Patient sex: M
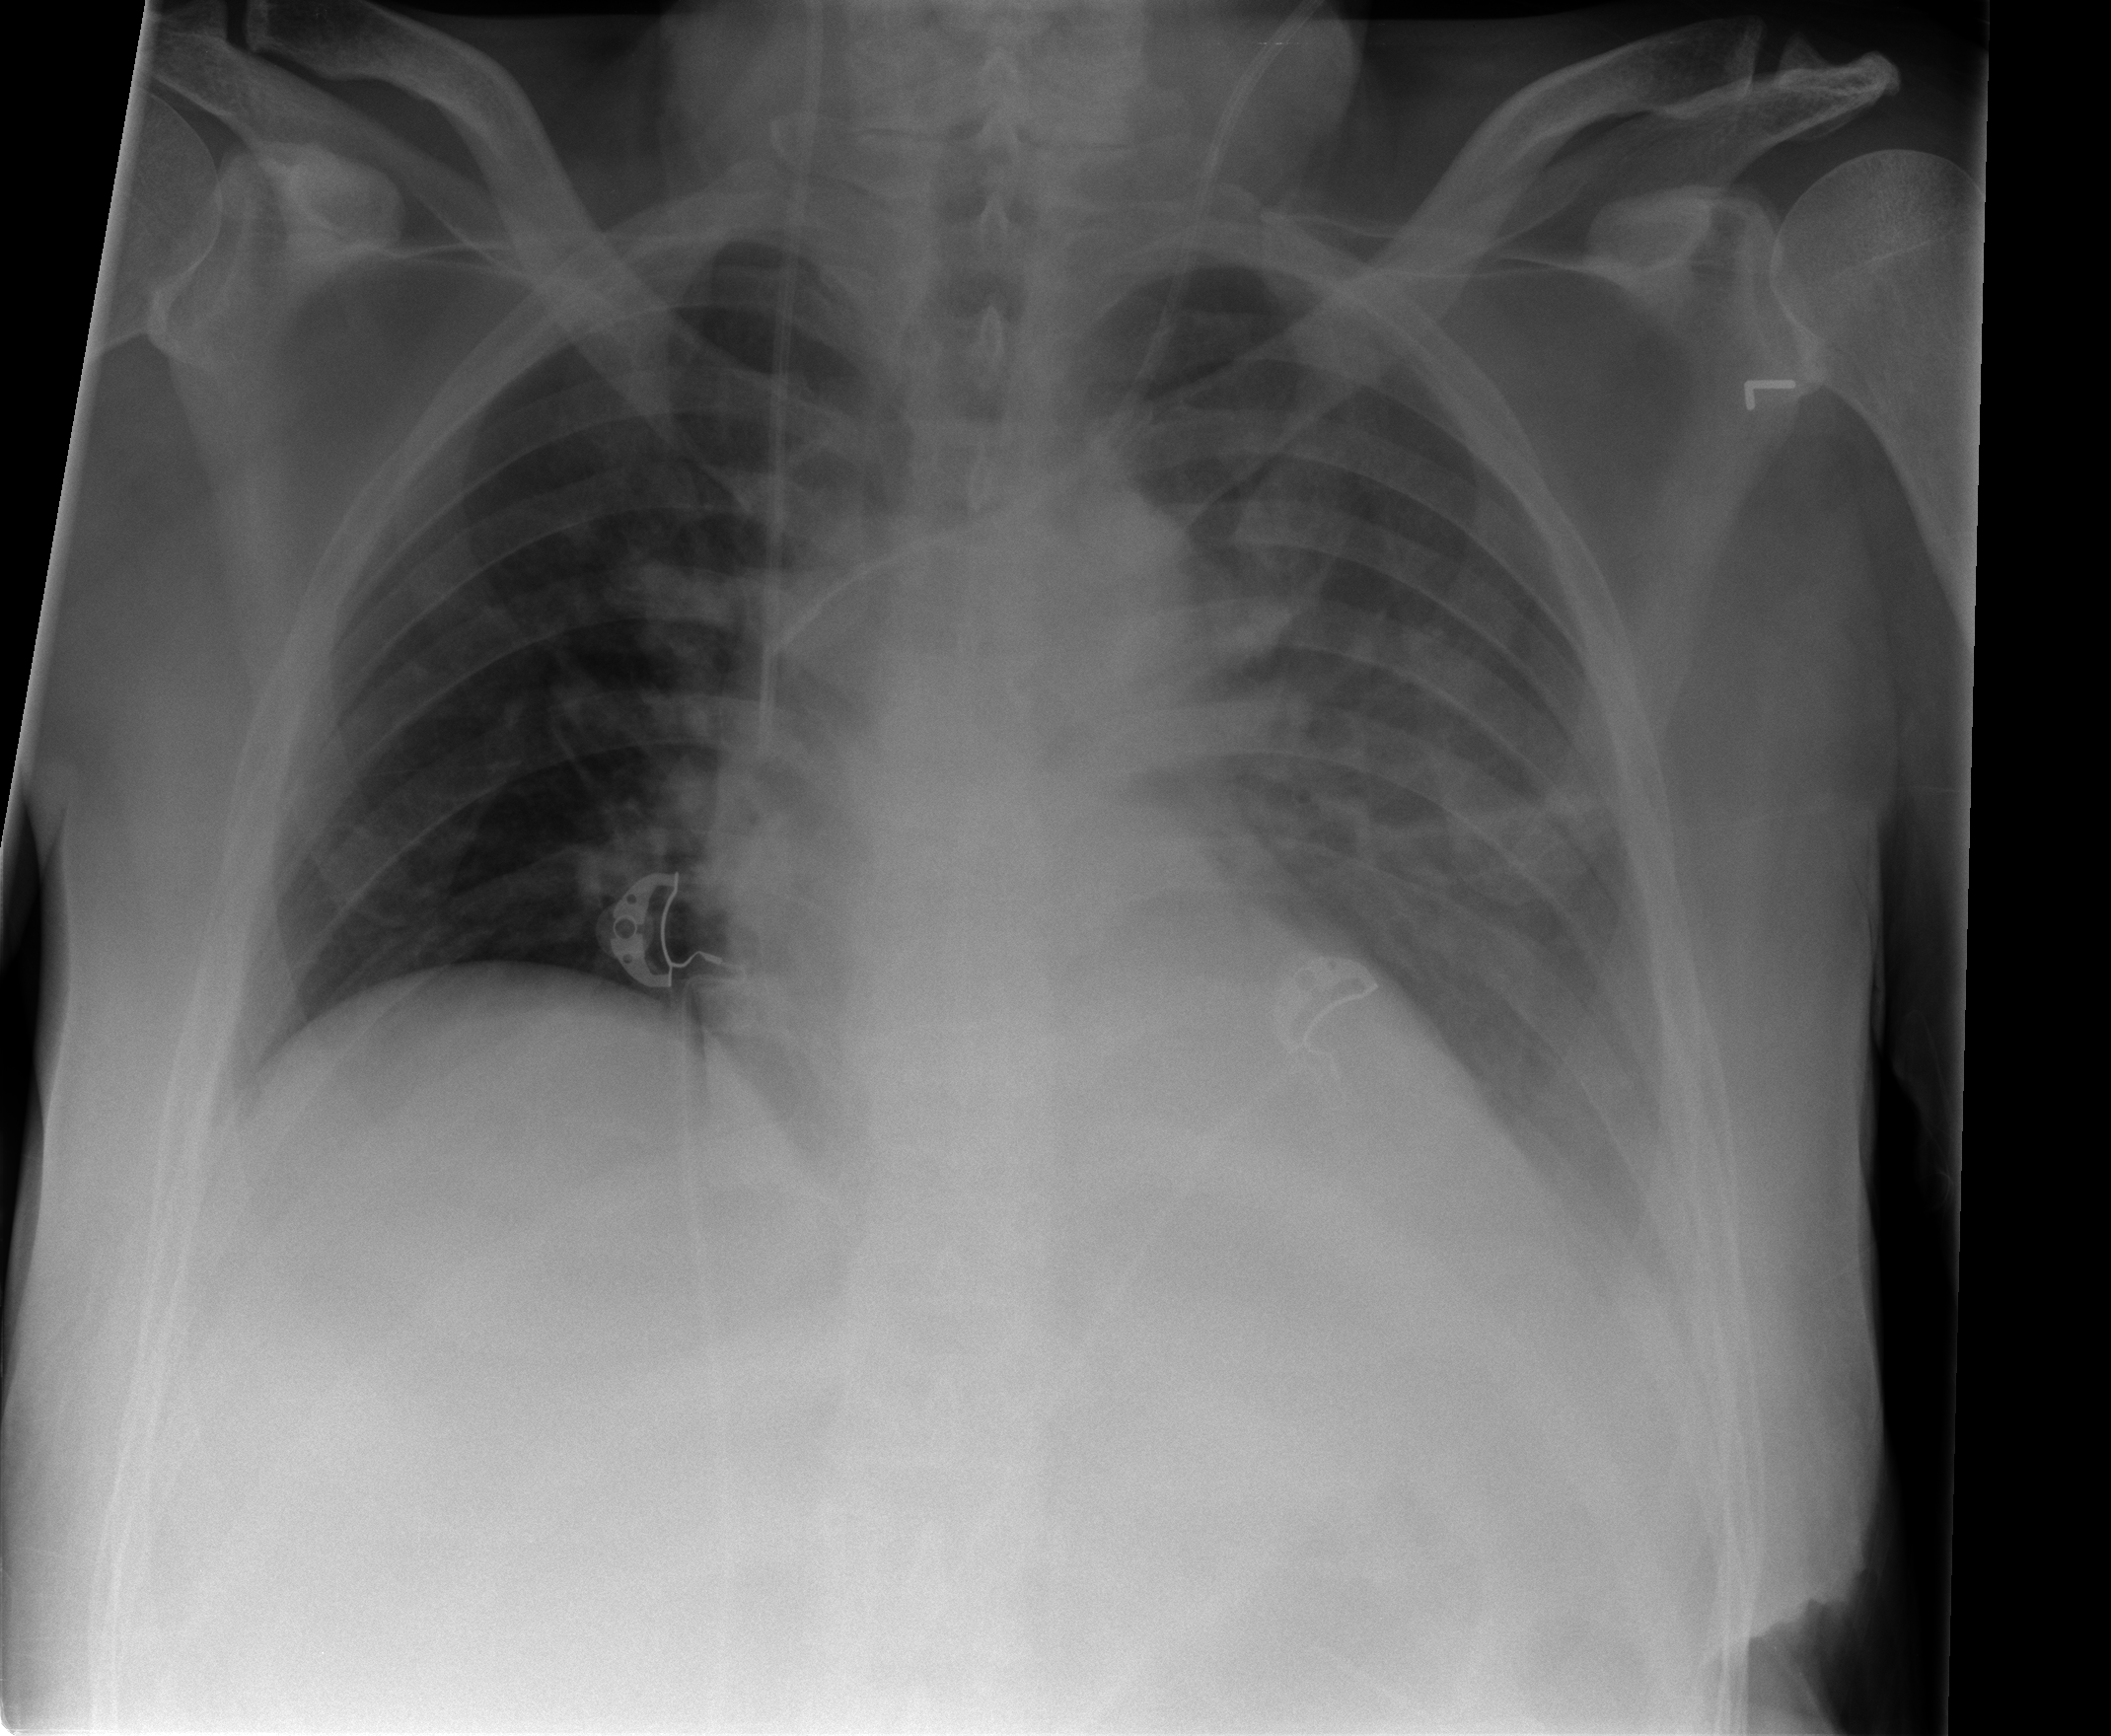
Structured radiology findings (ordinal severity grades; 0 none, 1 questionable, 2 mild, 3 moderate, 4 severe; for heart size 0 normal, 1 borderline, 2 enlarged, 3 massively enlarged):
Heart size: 2
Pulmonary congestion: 1
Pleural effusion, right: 0
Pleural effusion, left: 2
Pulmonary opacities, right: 0
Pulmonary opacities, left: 0
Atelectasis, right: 0
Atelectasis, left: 2